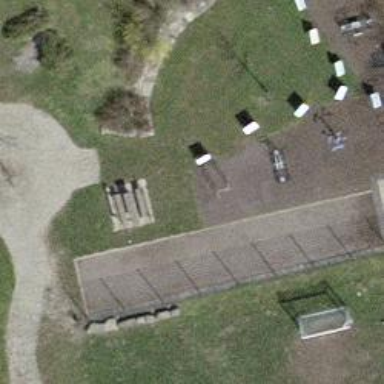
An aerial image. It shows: Picnic table located in leisure land area.